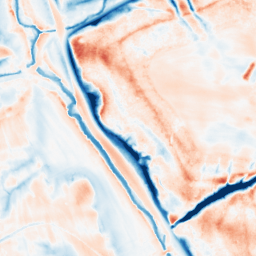
Category: trend_removal
Decomposition family: local_polynomial
Decomposition parameters: window_size: 31
degree: 3
Upsampling method: bilinear
Upsampling parameters: scale: 2
Upsampling scale: 2